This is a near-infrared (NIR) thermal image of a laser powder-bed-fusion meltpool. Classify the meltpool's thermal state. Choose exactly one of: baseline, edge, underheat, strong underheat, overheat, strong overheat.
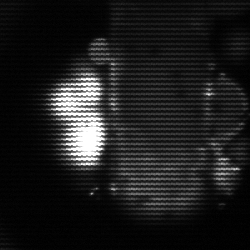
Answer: strong underheat